Question: I made a simple unit converter that converts pixel values to relative ratio values, then takes those ratio numbers and sets them as values for the 'flex-grow' property of a series of boxes (in the top right corner of the screenshot).
Here's a screenshot.

Now, here's what I've got.
JS:
'''
$('.calc-btn').click(function(){
var inputs = [];
$('.input-box input').each(function(){
var num = parseFloat($(this).val());
inputs.push(num);
});
var minValue = Math.min.apply(Math,inputs); // get minimum value in array
//calculation part
for (i = 0; i < inputs.length; i++) {
inputs[i] = (inputs[i] / minValue);
inputs[i] = parseFloat(inputs[i].toFixed(2));
}
$('span.input-response').each(function(i){
$(this).text(inputs[i]);
});
//here's where I'm running into trouble
$('.demo-tile').each(function(i){
$(this).css('flex-grow',inputs[i]);
});
$('.flex-grow-value').each(function(i){
$(this).text(inputs[i]);
});
});
'''
The problem is, every single command in the click event executes properly except for the one that changes $('.demo-tile')'s flex-grow value to inputs[i]. What makes it even weirder is that I can put a number value, say '10', in instead of inputs[i] and it will work. I also was able to set the text value of each box successfully using inputs[i]. I just can't seem to get the flex-grow property to accept inputs[i] as a value.
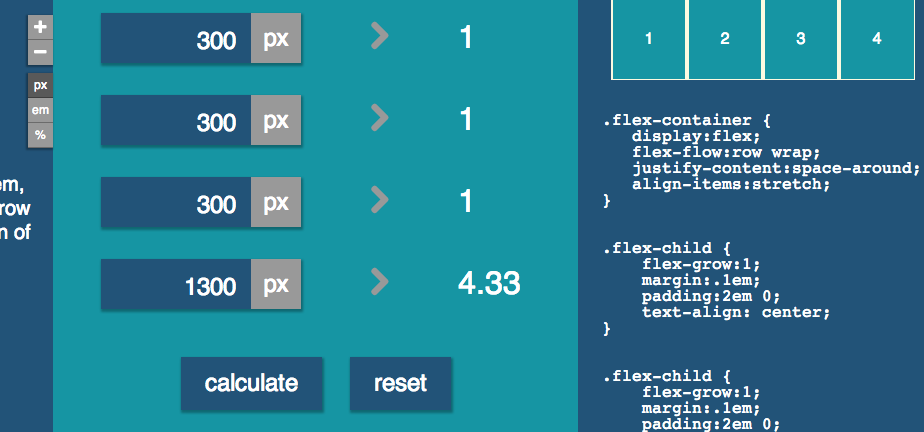
Answer: I figured it out!
I needed to convert the value to a string, for .css() to accept it.
final javascript:
'''
$('.demo-tile').each(function(i){
$(this).css('flex-grow',inputs[i].toString());
});
'''